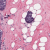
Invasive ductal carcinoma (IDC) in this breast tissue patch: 1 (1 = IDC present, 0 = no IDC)